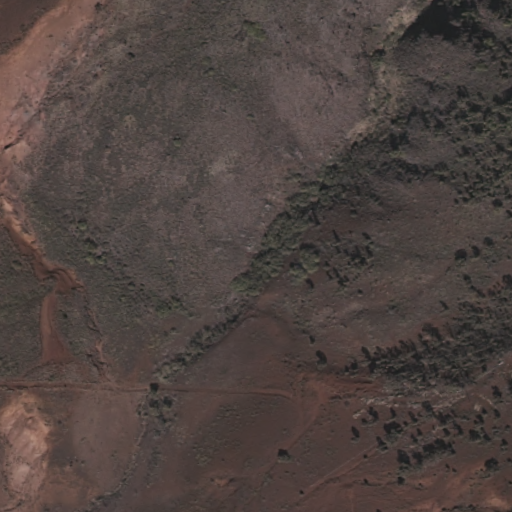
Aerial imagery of valley in Hawaii named Paliakoae Gulch containing only unknown